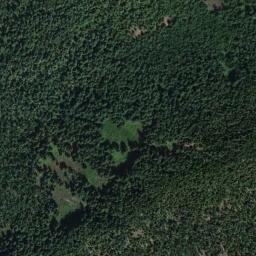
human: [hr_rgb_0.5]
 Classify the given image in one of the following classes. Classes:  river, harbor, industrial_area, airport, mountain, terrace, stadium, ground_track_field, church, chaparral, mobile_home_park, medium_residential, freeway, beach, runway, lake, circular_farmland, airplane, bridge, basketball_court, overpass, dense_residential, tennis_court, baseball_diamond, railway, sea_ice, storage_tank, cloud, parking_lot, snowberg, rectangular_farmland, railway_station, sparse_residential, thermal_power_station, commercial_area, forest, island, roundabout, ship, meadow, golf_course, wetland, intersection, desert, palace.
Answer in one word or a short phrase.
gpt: forest